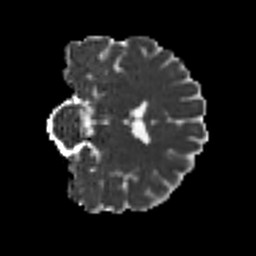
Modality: MD
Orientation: coronal
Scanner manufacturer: siemens
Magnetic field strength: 3 T
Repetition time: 9.6 s
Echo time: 0.077 s